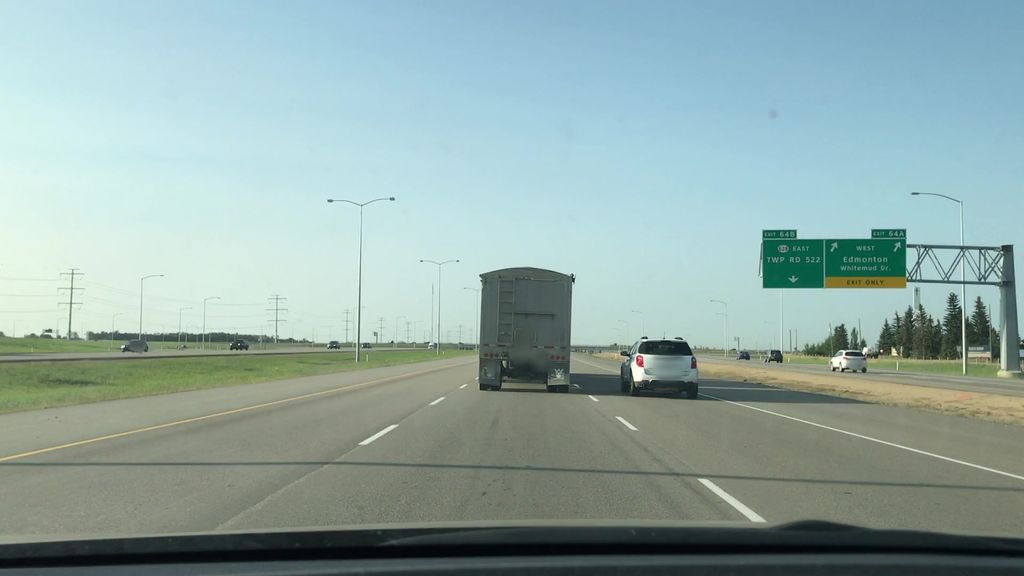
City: edmonton